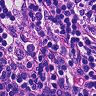
Metastatic tissue present: no